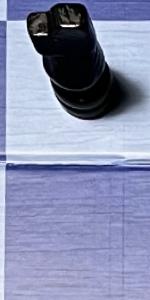
Label: Empty